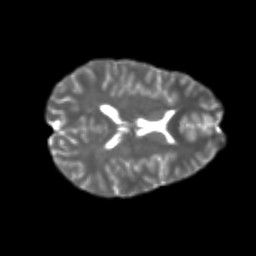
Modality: T2w
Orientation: axial
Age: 24
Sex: female
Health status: healthy
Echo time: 0.074 s